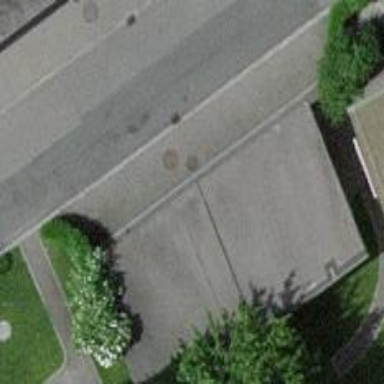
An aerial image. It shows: Group of garages.